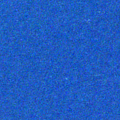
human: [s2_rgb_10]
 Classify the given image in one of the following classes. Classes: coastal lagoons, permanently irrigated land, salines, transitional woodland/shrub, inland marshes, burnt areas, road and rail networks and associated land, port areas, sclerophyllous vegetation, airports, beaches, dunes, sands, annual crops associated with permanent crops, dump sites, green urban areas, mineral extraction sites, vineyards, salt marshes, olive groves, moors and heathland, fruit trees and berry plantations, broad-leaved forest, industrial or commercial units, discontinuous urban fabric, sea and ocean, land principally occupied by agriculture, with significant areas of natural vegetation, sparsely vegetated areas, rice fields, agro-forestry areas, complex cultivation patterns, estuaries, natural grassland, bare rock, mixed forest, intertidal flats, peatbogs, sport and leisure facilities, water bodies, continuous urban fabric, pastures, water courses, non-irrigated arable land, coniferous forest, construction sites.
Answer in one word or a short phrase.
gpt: sea and ocean